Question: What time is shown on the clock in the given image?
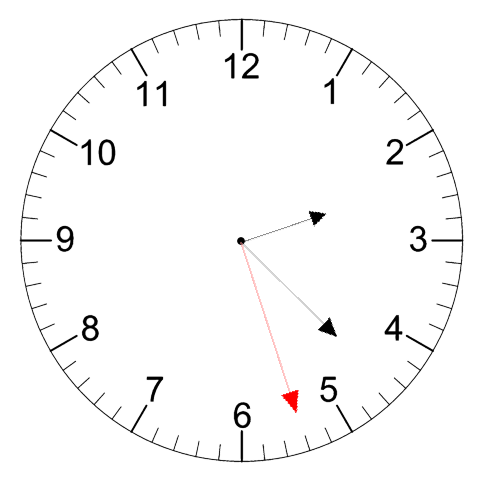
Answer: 02:22:27